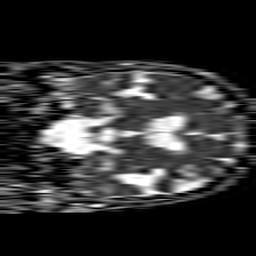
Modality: ADC
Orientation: coronal
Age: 73
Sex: male
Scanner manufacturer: philips
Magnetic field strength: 1.5 T
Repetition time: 4.6 s
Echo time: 0.08528 s